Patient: sex M, age 65
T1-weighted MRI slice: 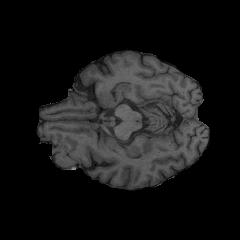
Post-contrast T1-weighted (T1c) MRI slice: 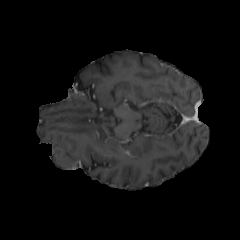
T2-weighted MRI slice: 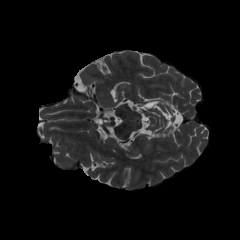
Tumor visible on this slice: yes
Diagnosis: Glioblastoma, IDH-wildtype
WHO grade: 4